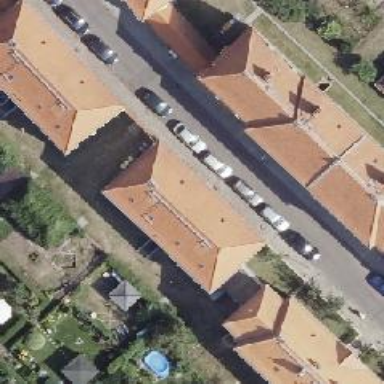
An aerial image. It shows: Hipped roof house.